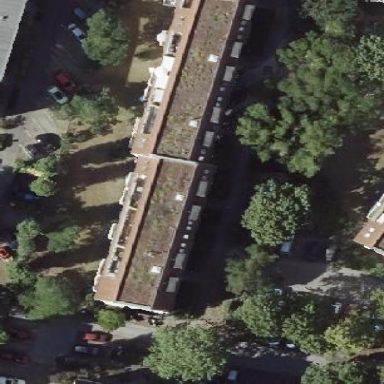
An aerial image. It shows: Building consisting of apartments with double saltbox roof shape.